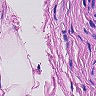
Metastatic tissue present: no